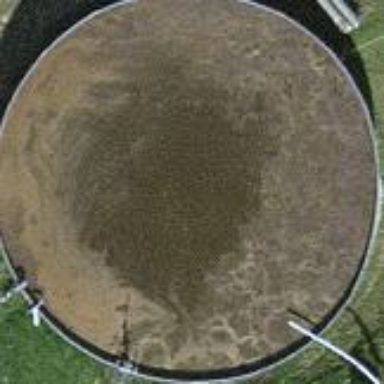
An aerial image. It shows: Storage tank that is man-made.